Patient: sex M, age 47
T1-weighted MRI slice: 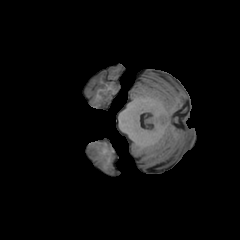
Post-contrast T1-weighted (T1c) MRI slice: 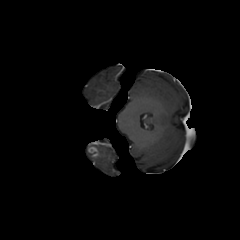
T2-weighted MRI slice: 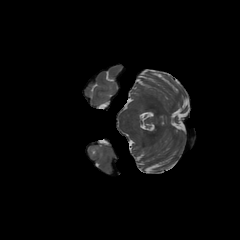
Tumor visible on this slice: yes
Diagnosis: Glioblastoma, IDH-wildtype
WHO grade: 4